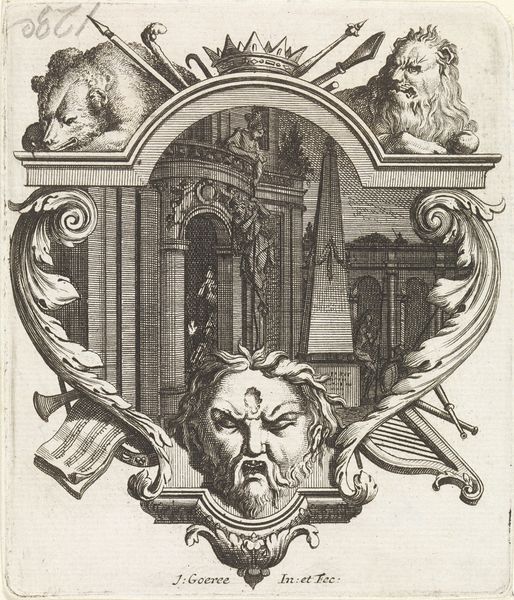
Titel: Michal helpt David ontsnappen
Künstler: Jan Goeree
Standort: Amsterdam
Institution: Rijksmuseum
Schlagwörter: homme, gravure, couronne, épée, esquisse, dessin, lion, église, balcon, lance, musique, trompette, ours, instruments, instrument, harpe, obelisque, partition, chimere